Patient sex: F
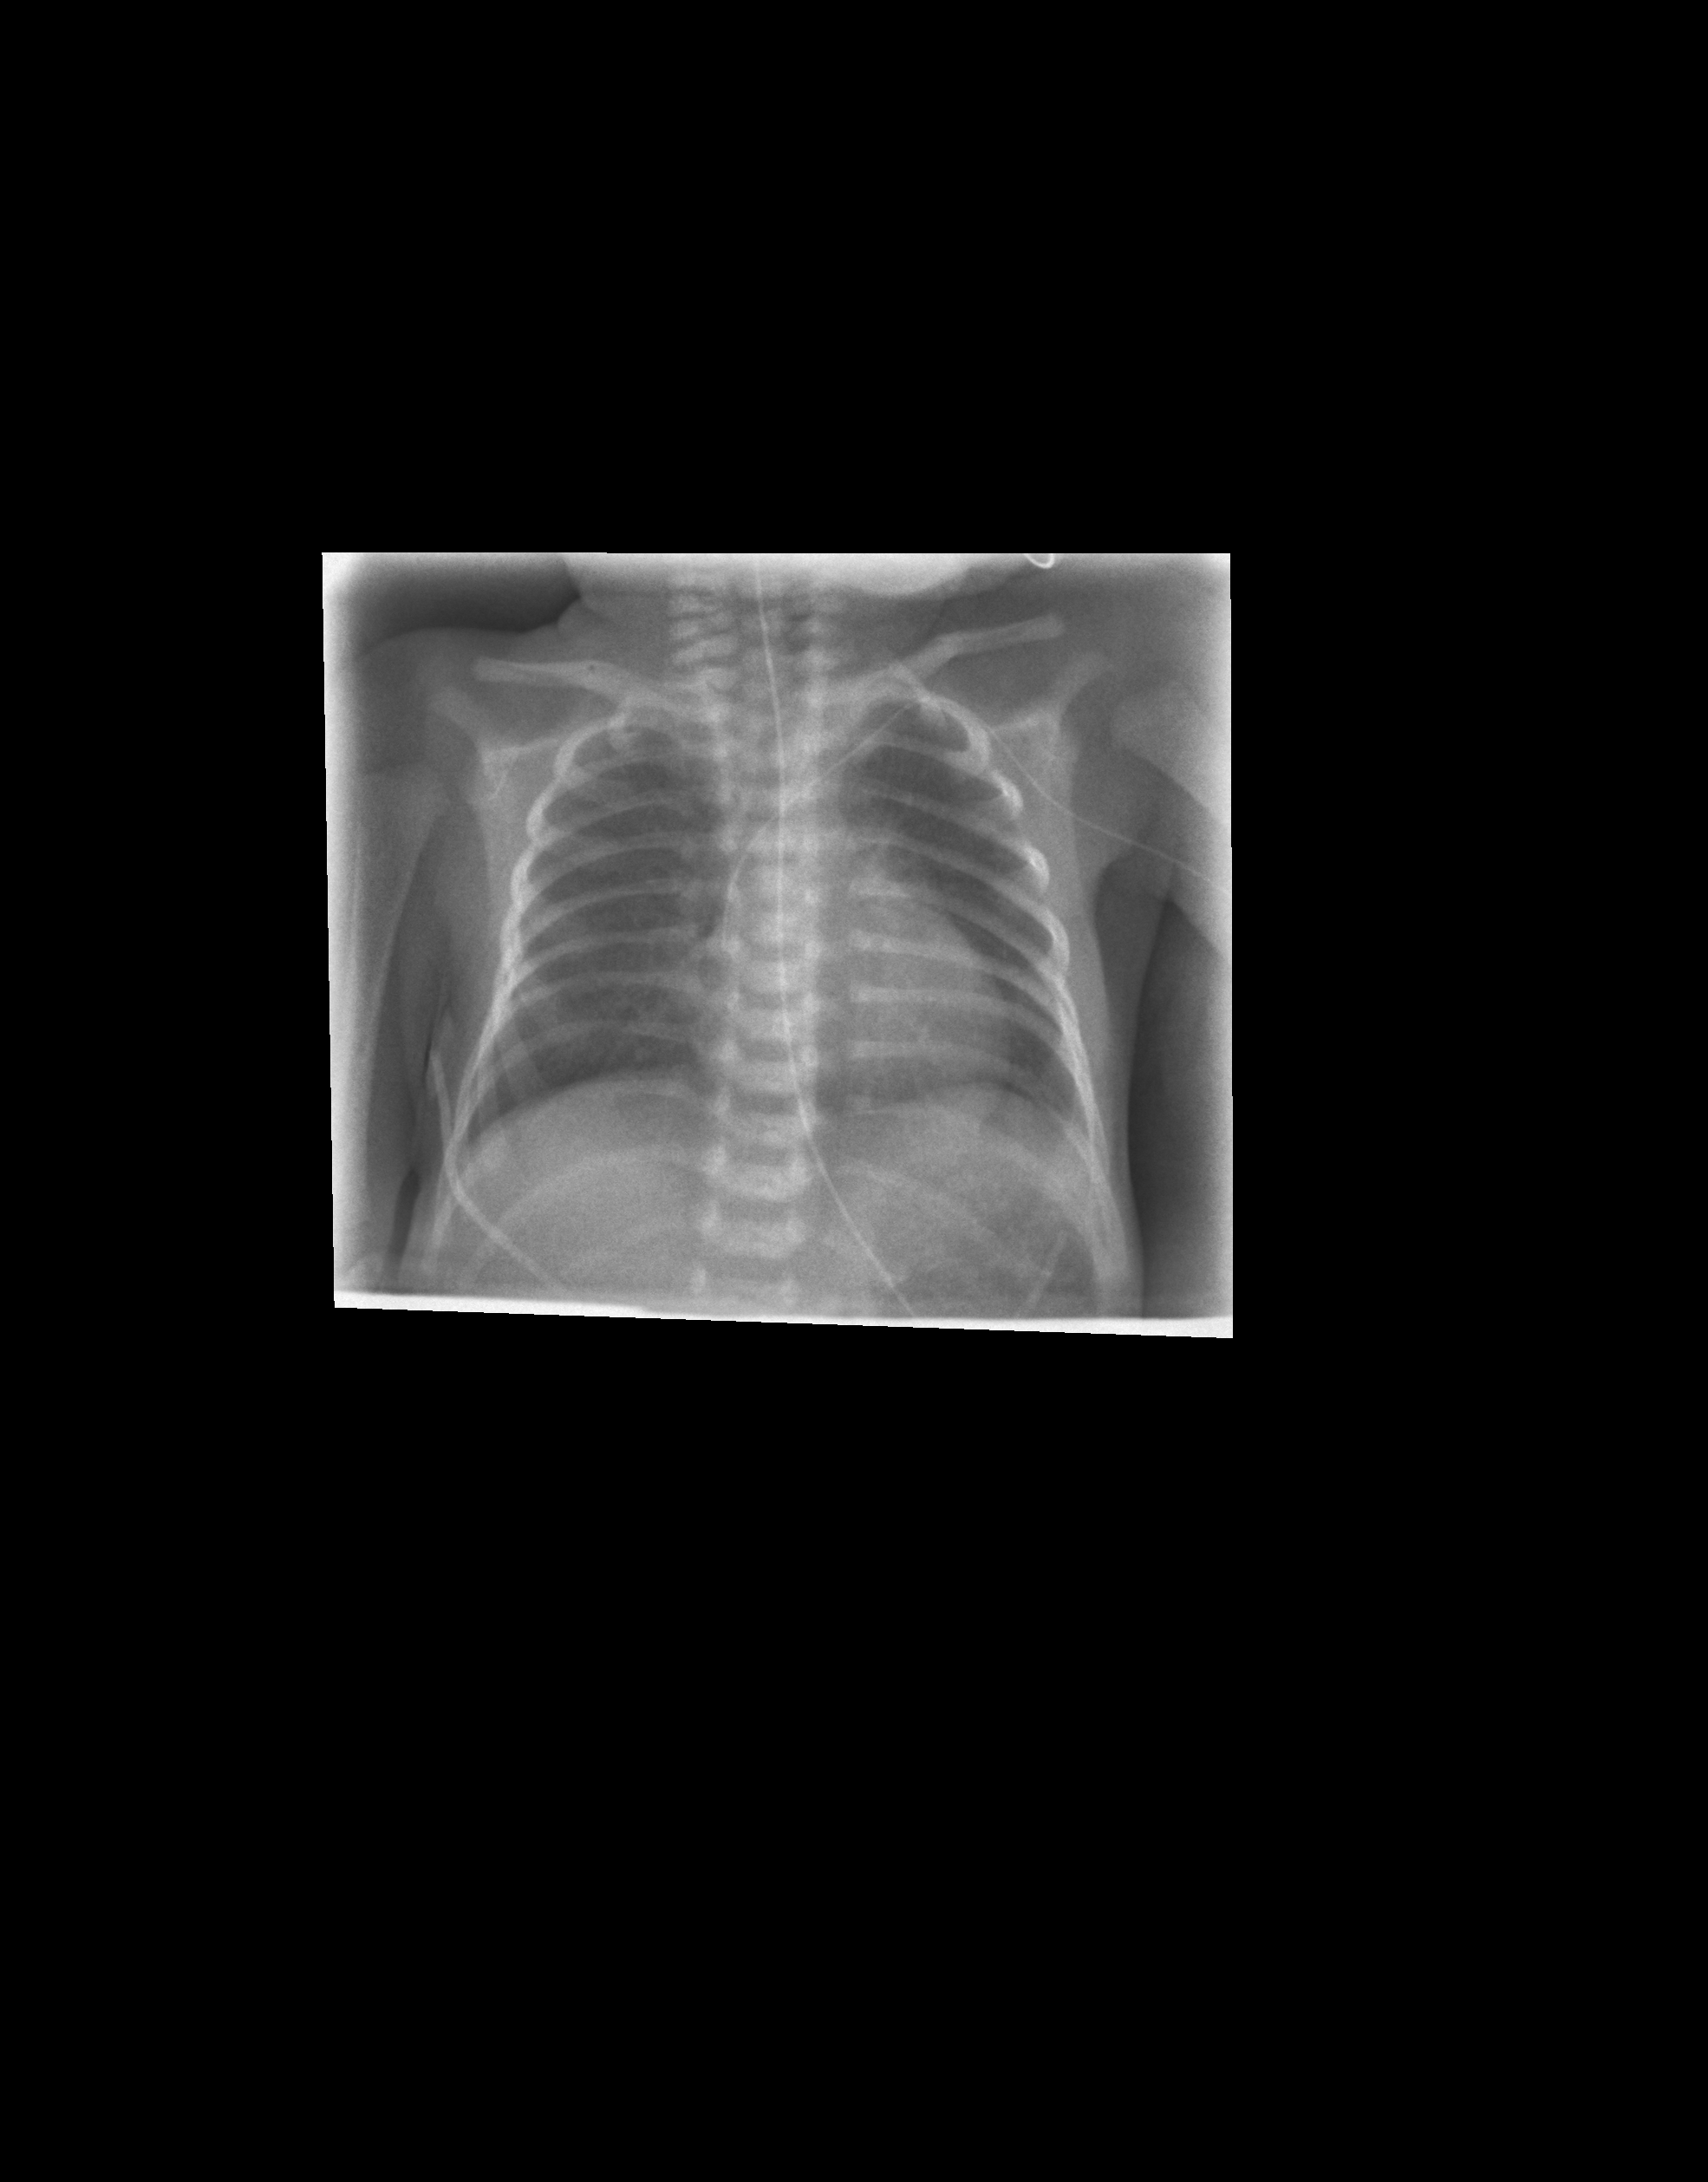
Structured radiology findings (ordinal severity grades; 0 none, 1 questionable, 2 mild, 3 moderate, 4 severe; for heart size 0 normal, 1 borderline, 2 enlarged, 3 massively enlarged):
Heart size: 0
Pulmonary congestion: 0
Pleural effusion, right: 0
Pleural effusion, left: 0
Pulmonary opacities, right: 2
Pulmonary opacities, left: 2
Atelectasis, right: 0
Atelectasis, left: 0